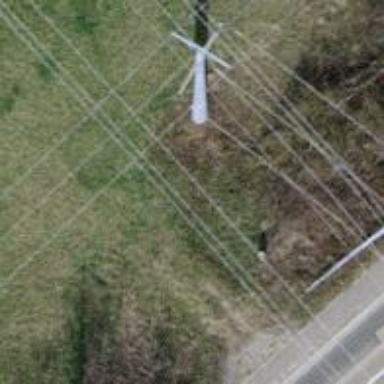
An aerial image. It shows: Power pole.